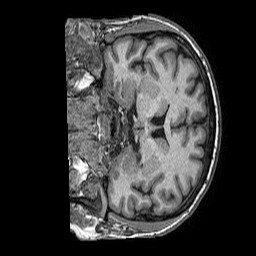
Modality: T1w
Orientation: coronal
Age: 41
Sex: male
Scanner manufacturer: philips
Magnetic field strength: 1.5 T
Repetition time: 0.007126 s
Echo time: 0.00322 s